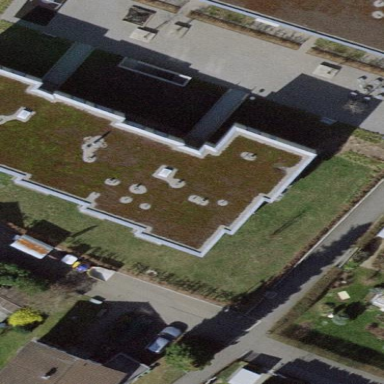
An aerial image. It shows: Flat-roofed apartment building.